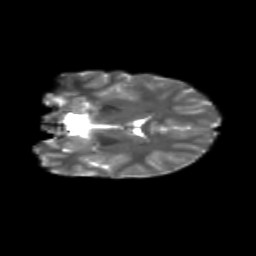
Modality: T2w
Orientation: coronal
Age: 14
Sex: female
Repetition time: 9.512 s
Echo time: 0.089 s